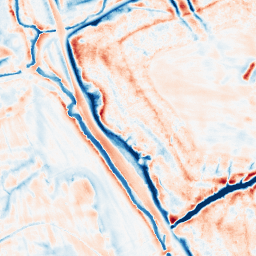
Category: edge_preserving
Decomposition family: bilateral
Decomposition parameters: d: 21
sigma_color: 100
sigma_space: 100
Upsampling method: quadratic
Upsampling parameters: scale: 4
Upsampling scale: 4